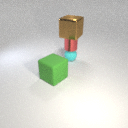
large green rubber cube in front of small cyan rubber sphere